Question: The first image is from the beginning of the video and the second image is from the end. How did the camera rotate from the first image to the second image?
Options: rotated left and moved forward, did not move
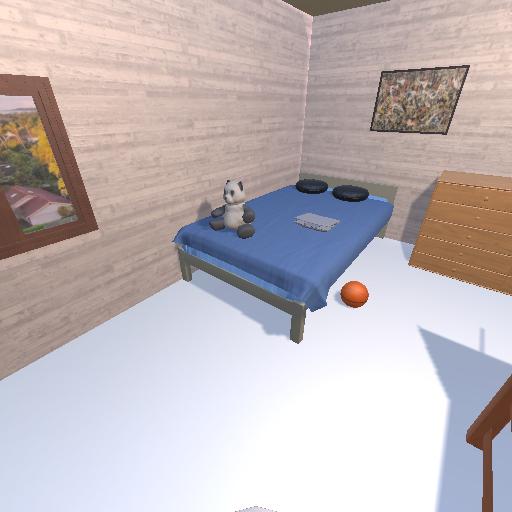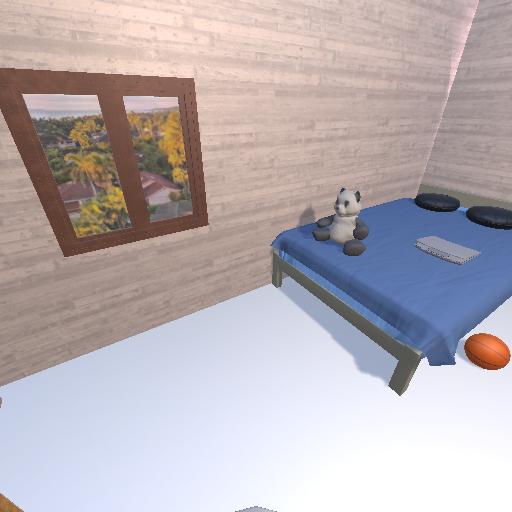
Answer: rotated left and moved forward